Question: I am currently doing some Angular Ionic project with Firestore and stuck with one problem. Take following code as an example:
'''
handler: data => {
firebase.firestore().collection("categories").doc('${data.name}').get()
.then((ds) => {
if (!ds.exists){
console.log("No such category");
}
else{
let data = ds.data();
let interested : Map<string, boolean> = data["interested"];
console.log(Array.from(interested.keys());
console.log(interested);
}
});
'''
In my database I have following field:

Upon running the code, I get following error:
> Error: Uncaught (in promise): TypeError: interested.keys is not a function. (In 'interested.keys()', 'interested.keys' is undefined)
When I checked the type of "interested", it returned object while I expected it to be Map. Actually, none of the Map methods work on that variable. I want to use such methods, however, I do not know how to make them work. Why it does not work and what should I do? May be I have to convert data Firestore returns into JSON object?
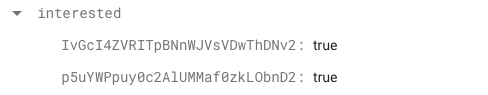
Answer: Although I haven't ever worked with Maps, after seeing <URL>,
I believe you can do this:
'''
const safeObject = data['interested'] || {}; // because it might be undefined
let interested: Map<string, boolean> = new Map(Object.entries(safeObject));
'''